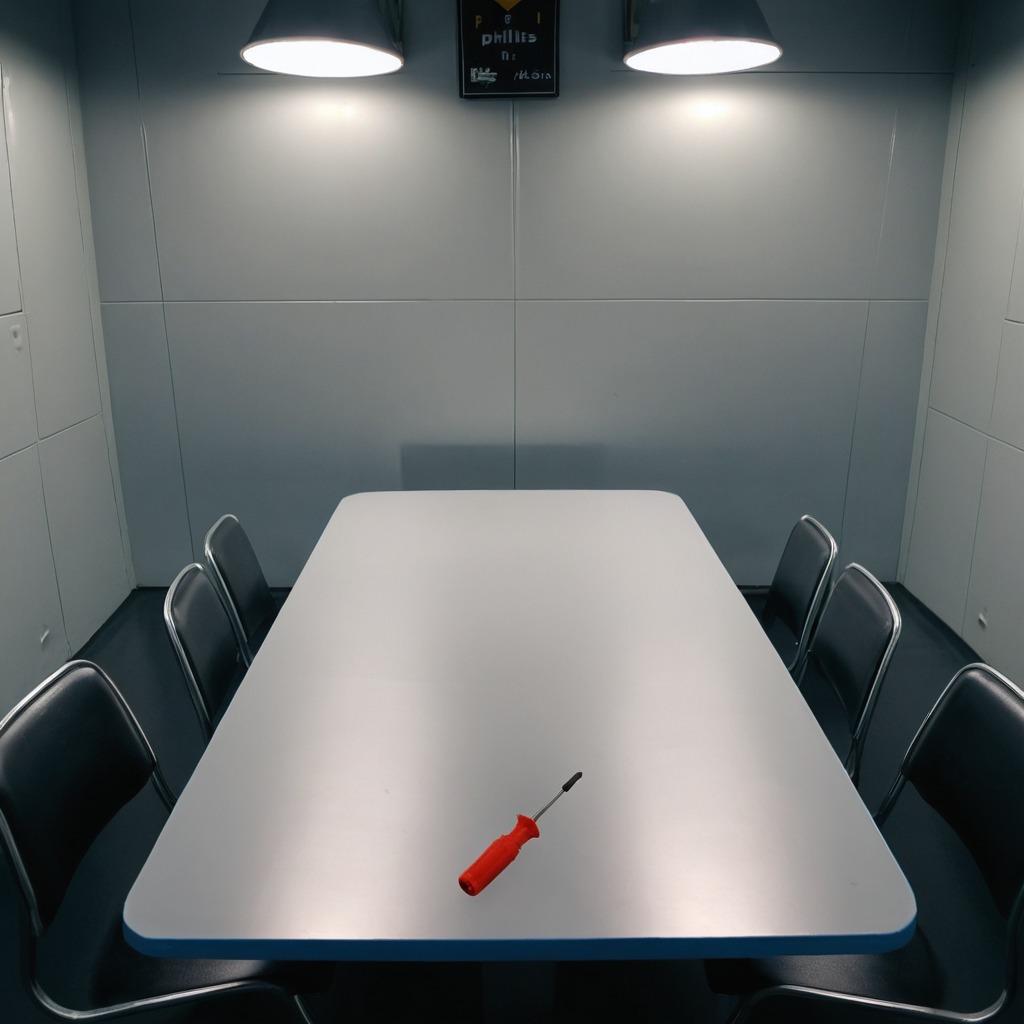
A screwdriver is lying on the clean empty table in a railway signal maintenance room lit by harsh overhead fluorescents.